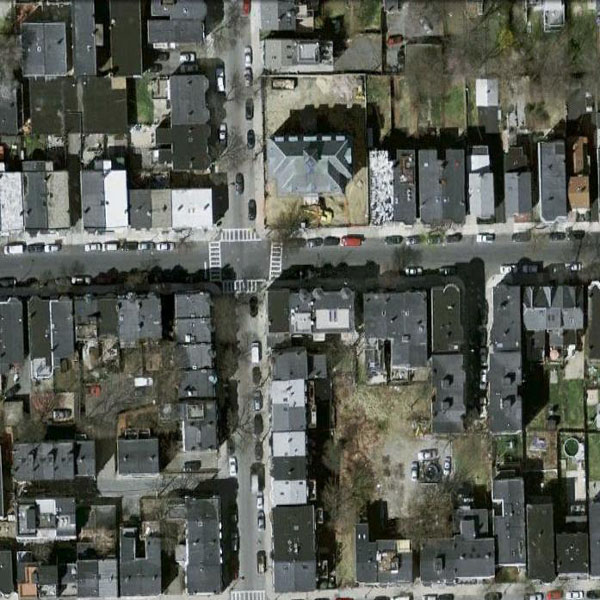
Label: Residential